Question: I am preparing an application for a pharmacy using excel, I need some kind of method by which I can generate barcodes which can be readable by barcode scanner
following is a example which convert a number to barcode of Code128 symbology.

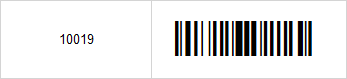
Answer: Here is a solid tutorial about creating barcodes in Excel <URL>
I have never used it personally, but if you look at step 4 it walks you through the process of installing a .bas file into the Excel VBA editor, they call it '"=Code128()"'which allows you to use a custom User Defined Function that will generate the bar code. This may be what you are looking for.